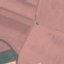
Land use / land cover: AnnualCrop